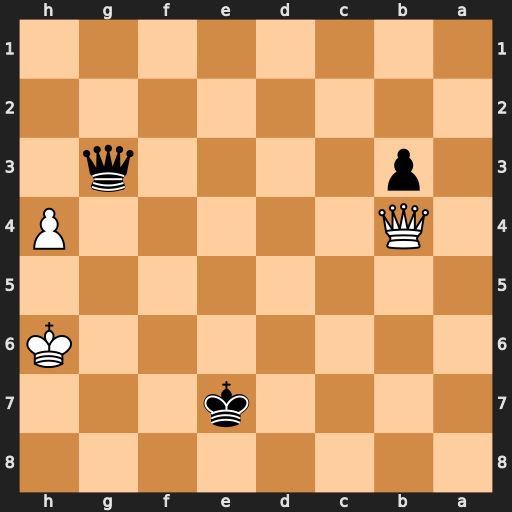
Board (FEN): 8/4k3/7K/8/1Q5P/1p4q1/8/8
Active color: b
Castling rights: -
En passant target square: -
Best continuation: Qd6+ Qxd6+ Kxd6